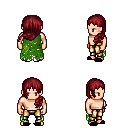
a pixel art fantasy rpg character, male body template, human, light skin, green tattered cape, gold greaves, brunette left-swept hairstyle, black slippers, four views (front, back, left, right), 2x2 character sprite sheet, small pixel art, hard edges, no anti-aliasing